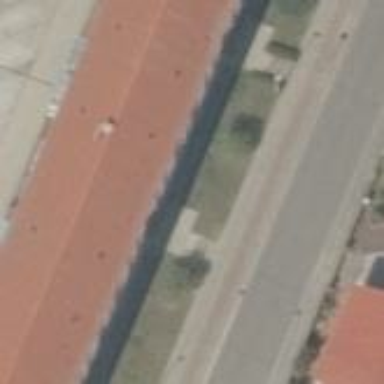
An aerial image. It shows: Apartment building with hipped roof.